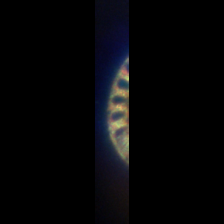
Taxon: Eucampia
Group: Diatoms